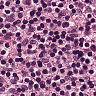
Metastatic tissue present: no